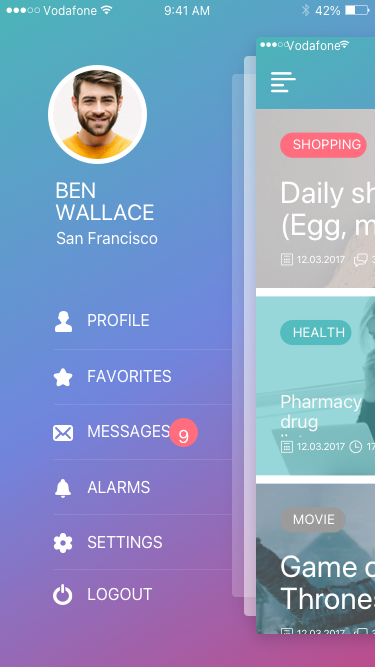
Text in this UI design:
PROFILE
FAVORITES
MESSAGES
ALARMS
SETTINGS
LOGOUT
9
BEN
WALLACE
San Francisco
Game of
Thrones
3
12.03.2017
MOVIE
Pharmacy drug
list (Analgesic…)
17:45
12.03.2017
HEALTH
Daily shopping list. (Egg, milk…)

3
12.03.2017
SHOPPING